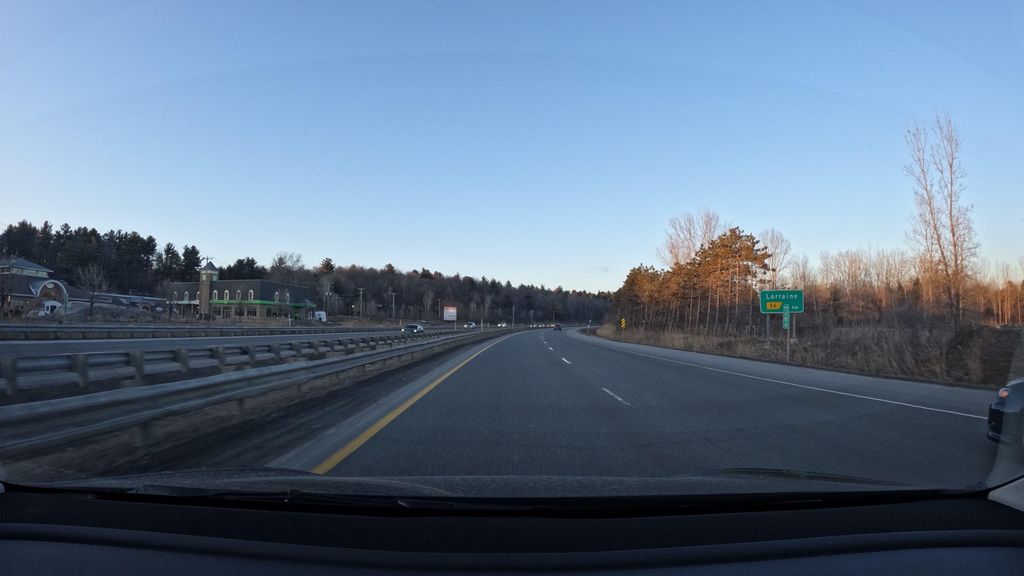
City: montreal